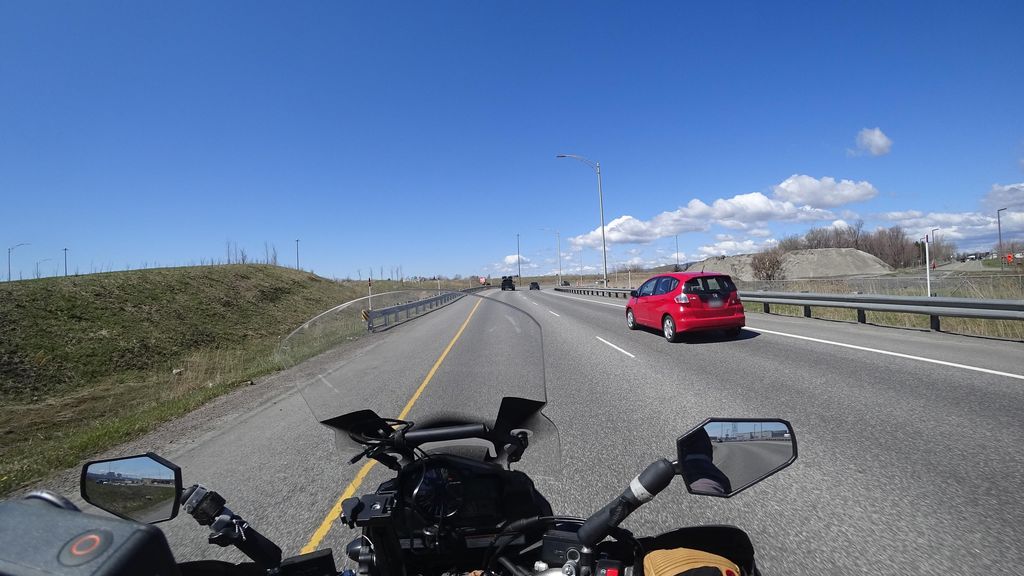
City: quebec_city